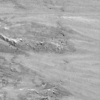
Label: not_dusty